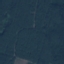
Land use / land cover: Forest